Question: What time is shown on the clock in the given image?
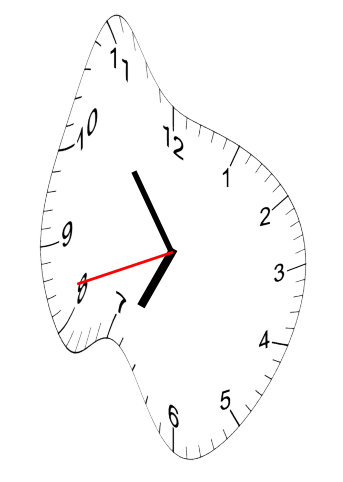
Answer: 06:53:42